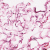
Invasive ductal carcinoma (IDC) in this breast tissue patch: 0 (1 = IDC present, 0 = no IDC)